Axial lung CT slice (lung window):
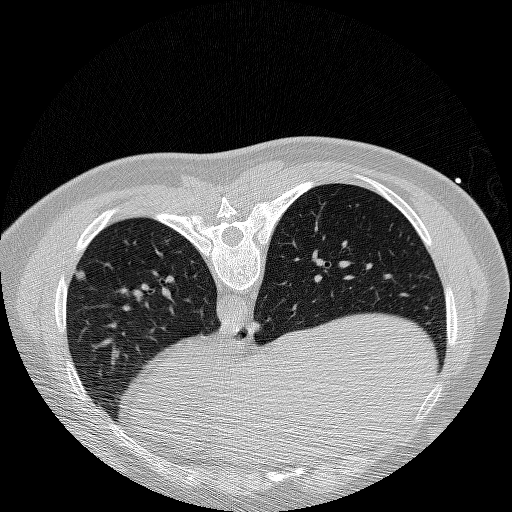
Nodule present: yes
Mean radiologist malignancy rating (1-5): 3.75